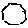
Label: hexagon